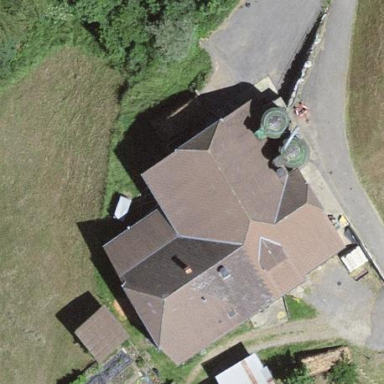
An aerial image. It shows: Farm building.